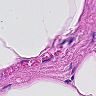
Metastatic tissue present: no